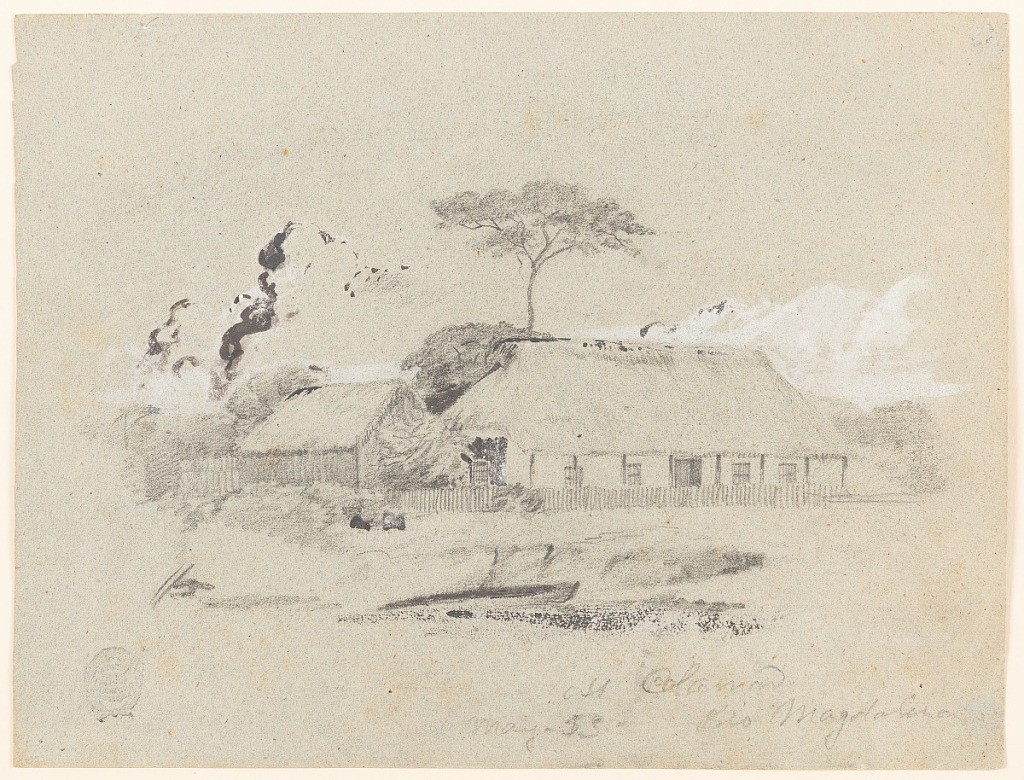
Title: Buildings in Calamar, Colombia
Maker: Frederic Edwin Church, American, 1826–1900
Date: May 1853
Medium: Graphite, white gouache, and oxidized white gouache on gray laid paper
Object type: Drawing
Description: Landscape and architecture sketch showing a view of buildings--likely homes--in the town of Calamar along the Magdalena River in Colombia. Shown obliquely at center, the buildings have tall, gabled roofs made out of thatched straw and are surrounded by a rustic post fence. A tall tree rises behind them among other vegetation. Mist or low-lying clouds are visible in the background at left and right.